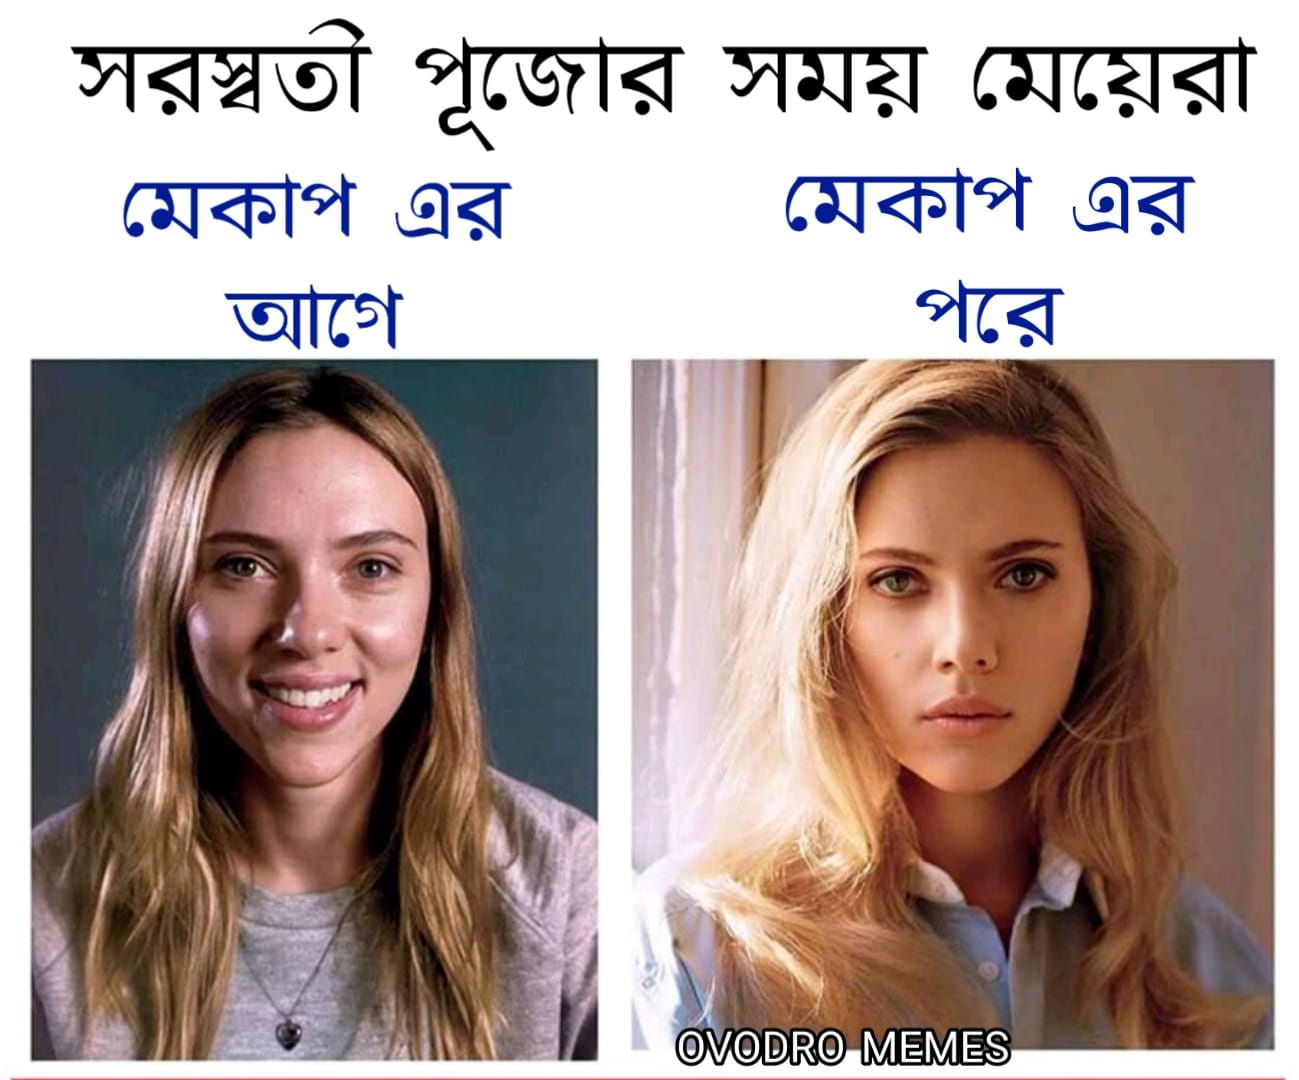
Caption: সরস্বতী পূজোর সময় মেয়েরা    মেকাপ এর আগে   মেকাপ এর পরে
Label: hate